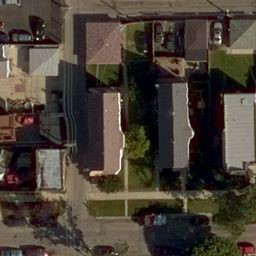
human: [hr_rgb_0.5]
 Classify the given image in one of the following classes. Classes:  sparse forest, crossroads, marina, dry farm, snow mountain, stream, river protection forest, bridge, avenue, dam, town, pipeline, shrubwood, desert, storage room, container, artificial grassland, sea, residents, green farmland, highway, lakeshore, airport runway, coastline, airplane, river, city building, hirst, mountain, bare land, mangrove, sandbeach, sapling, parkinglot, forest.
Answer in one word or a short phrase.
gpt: residents